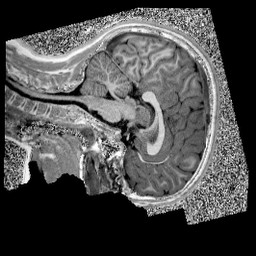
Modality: UNIT1
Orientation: sagittal
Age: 10
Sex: female
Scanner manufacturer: siemens
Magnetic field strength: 3 T
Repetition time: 4 s
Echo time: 0.00303 s